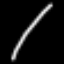
Label: line